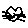
Label: cat